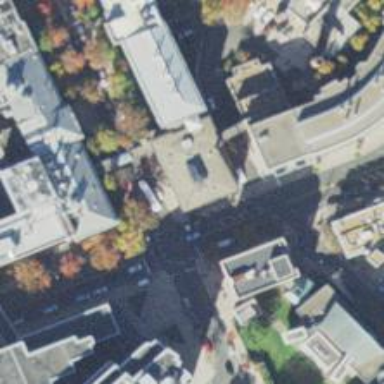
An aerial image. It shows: Footway that passes through building tunnel.